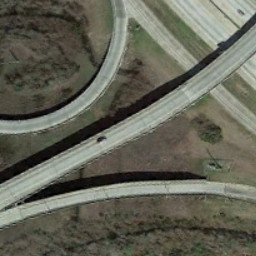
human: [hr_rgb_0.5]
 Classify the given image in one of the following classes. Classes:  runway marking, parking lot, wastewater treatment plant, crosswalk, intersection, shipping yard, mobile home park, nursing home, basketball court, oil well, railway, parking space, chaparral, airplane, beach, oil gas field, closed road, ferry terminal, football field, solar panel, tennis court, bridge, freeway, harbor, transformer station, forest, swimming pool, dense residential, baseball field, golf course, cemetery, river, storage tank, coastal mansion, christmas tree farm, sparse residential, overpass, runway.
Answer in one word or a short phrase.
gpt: overpass